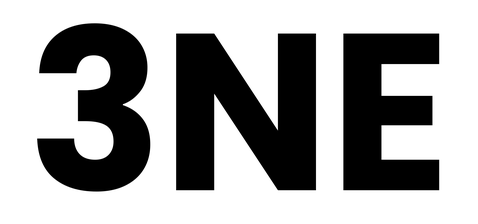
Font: Poppins-Bold